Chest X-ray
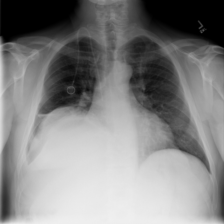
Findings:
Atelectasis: positive
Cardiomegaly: negative
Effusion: negative
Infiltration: negative
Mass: negative
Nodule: negative
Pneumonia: negative
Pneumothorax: negative
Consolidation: negative
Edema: negative
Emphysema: negative
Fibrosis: negative
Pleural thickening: negative
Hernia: negative